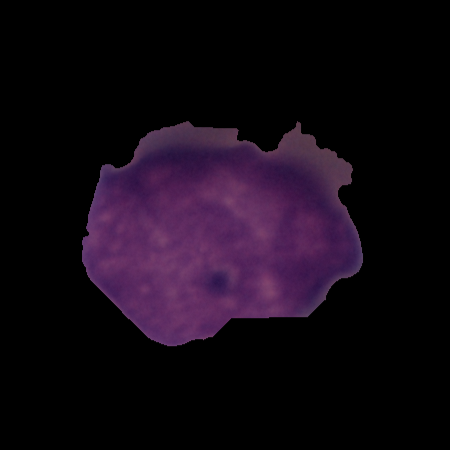
Label: cancer